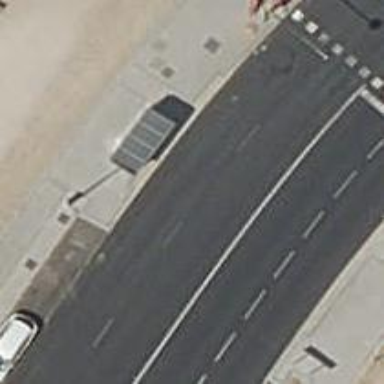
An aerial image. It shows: Bus stop with shelter. It is platform for public transport.